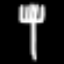
Label: fork